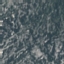
Land use / land cover class: HerbaceousVegetation